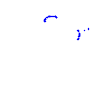
Particle: proton